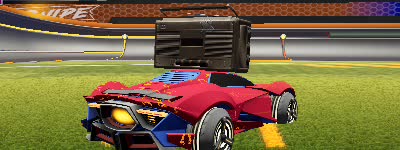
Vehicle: werewolf